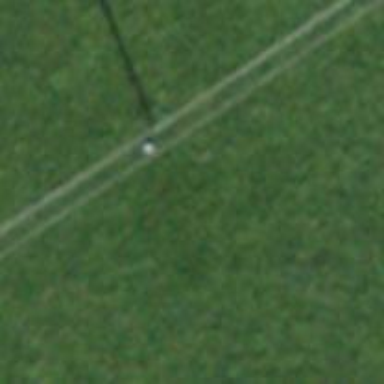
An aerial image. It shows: Power pole.